Question: Count the number of objects in the diagram.
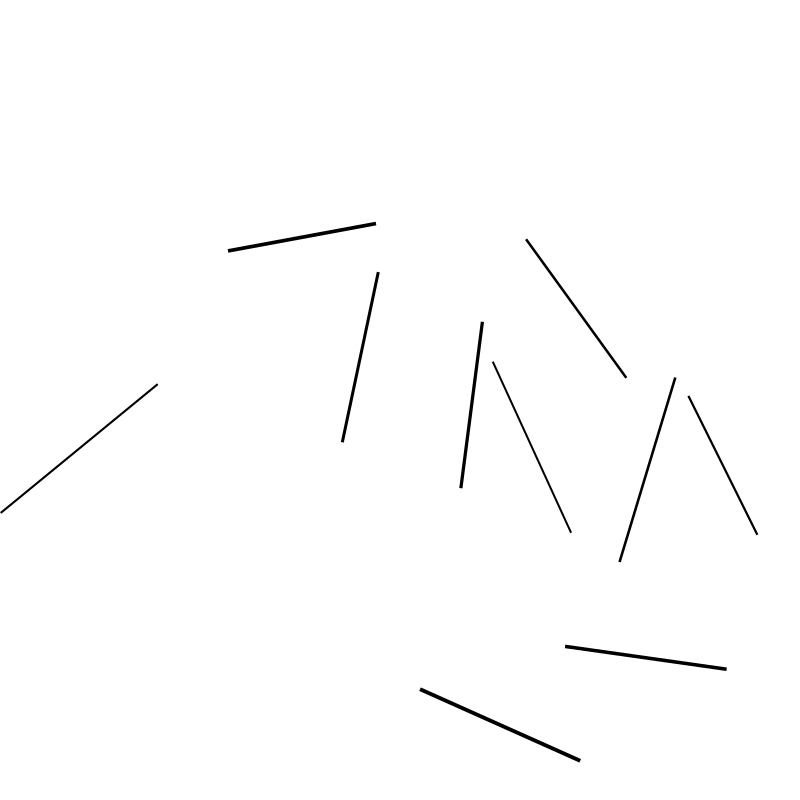
Answer: 10